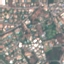
Land use / land cover: Residential